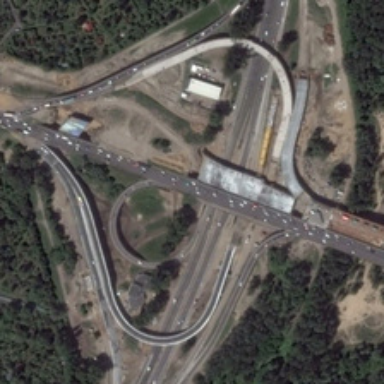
Many green trees are near a viaduct with many cars .